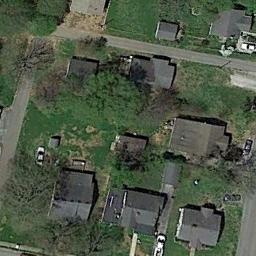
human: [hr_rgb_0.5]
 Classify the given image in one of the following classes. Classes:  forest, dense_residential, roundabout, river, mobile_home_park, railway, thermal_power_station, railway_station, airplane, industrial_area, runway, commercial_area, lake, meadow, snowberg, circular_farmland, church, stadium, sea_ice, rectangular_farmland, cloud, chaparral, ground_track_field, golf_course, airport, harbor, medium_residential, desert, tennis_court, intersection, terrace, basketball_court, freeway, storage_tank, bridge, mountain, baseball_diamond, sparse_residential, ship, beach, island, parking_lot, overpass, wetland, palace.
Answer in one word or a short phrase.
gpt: medium_residential